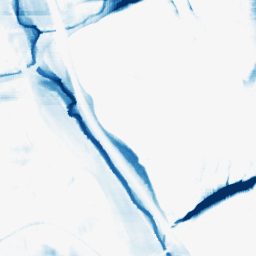
Category: morphological
Decomposition family: morphological_rect
Decomposition parameters: operation: closing
width: 50
height: 20
Upsampling method: lanczos
Upsampling parameters: scale: 8
Upsampling scale: 8